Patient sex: M
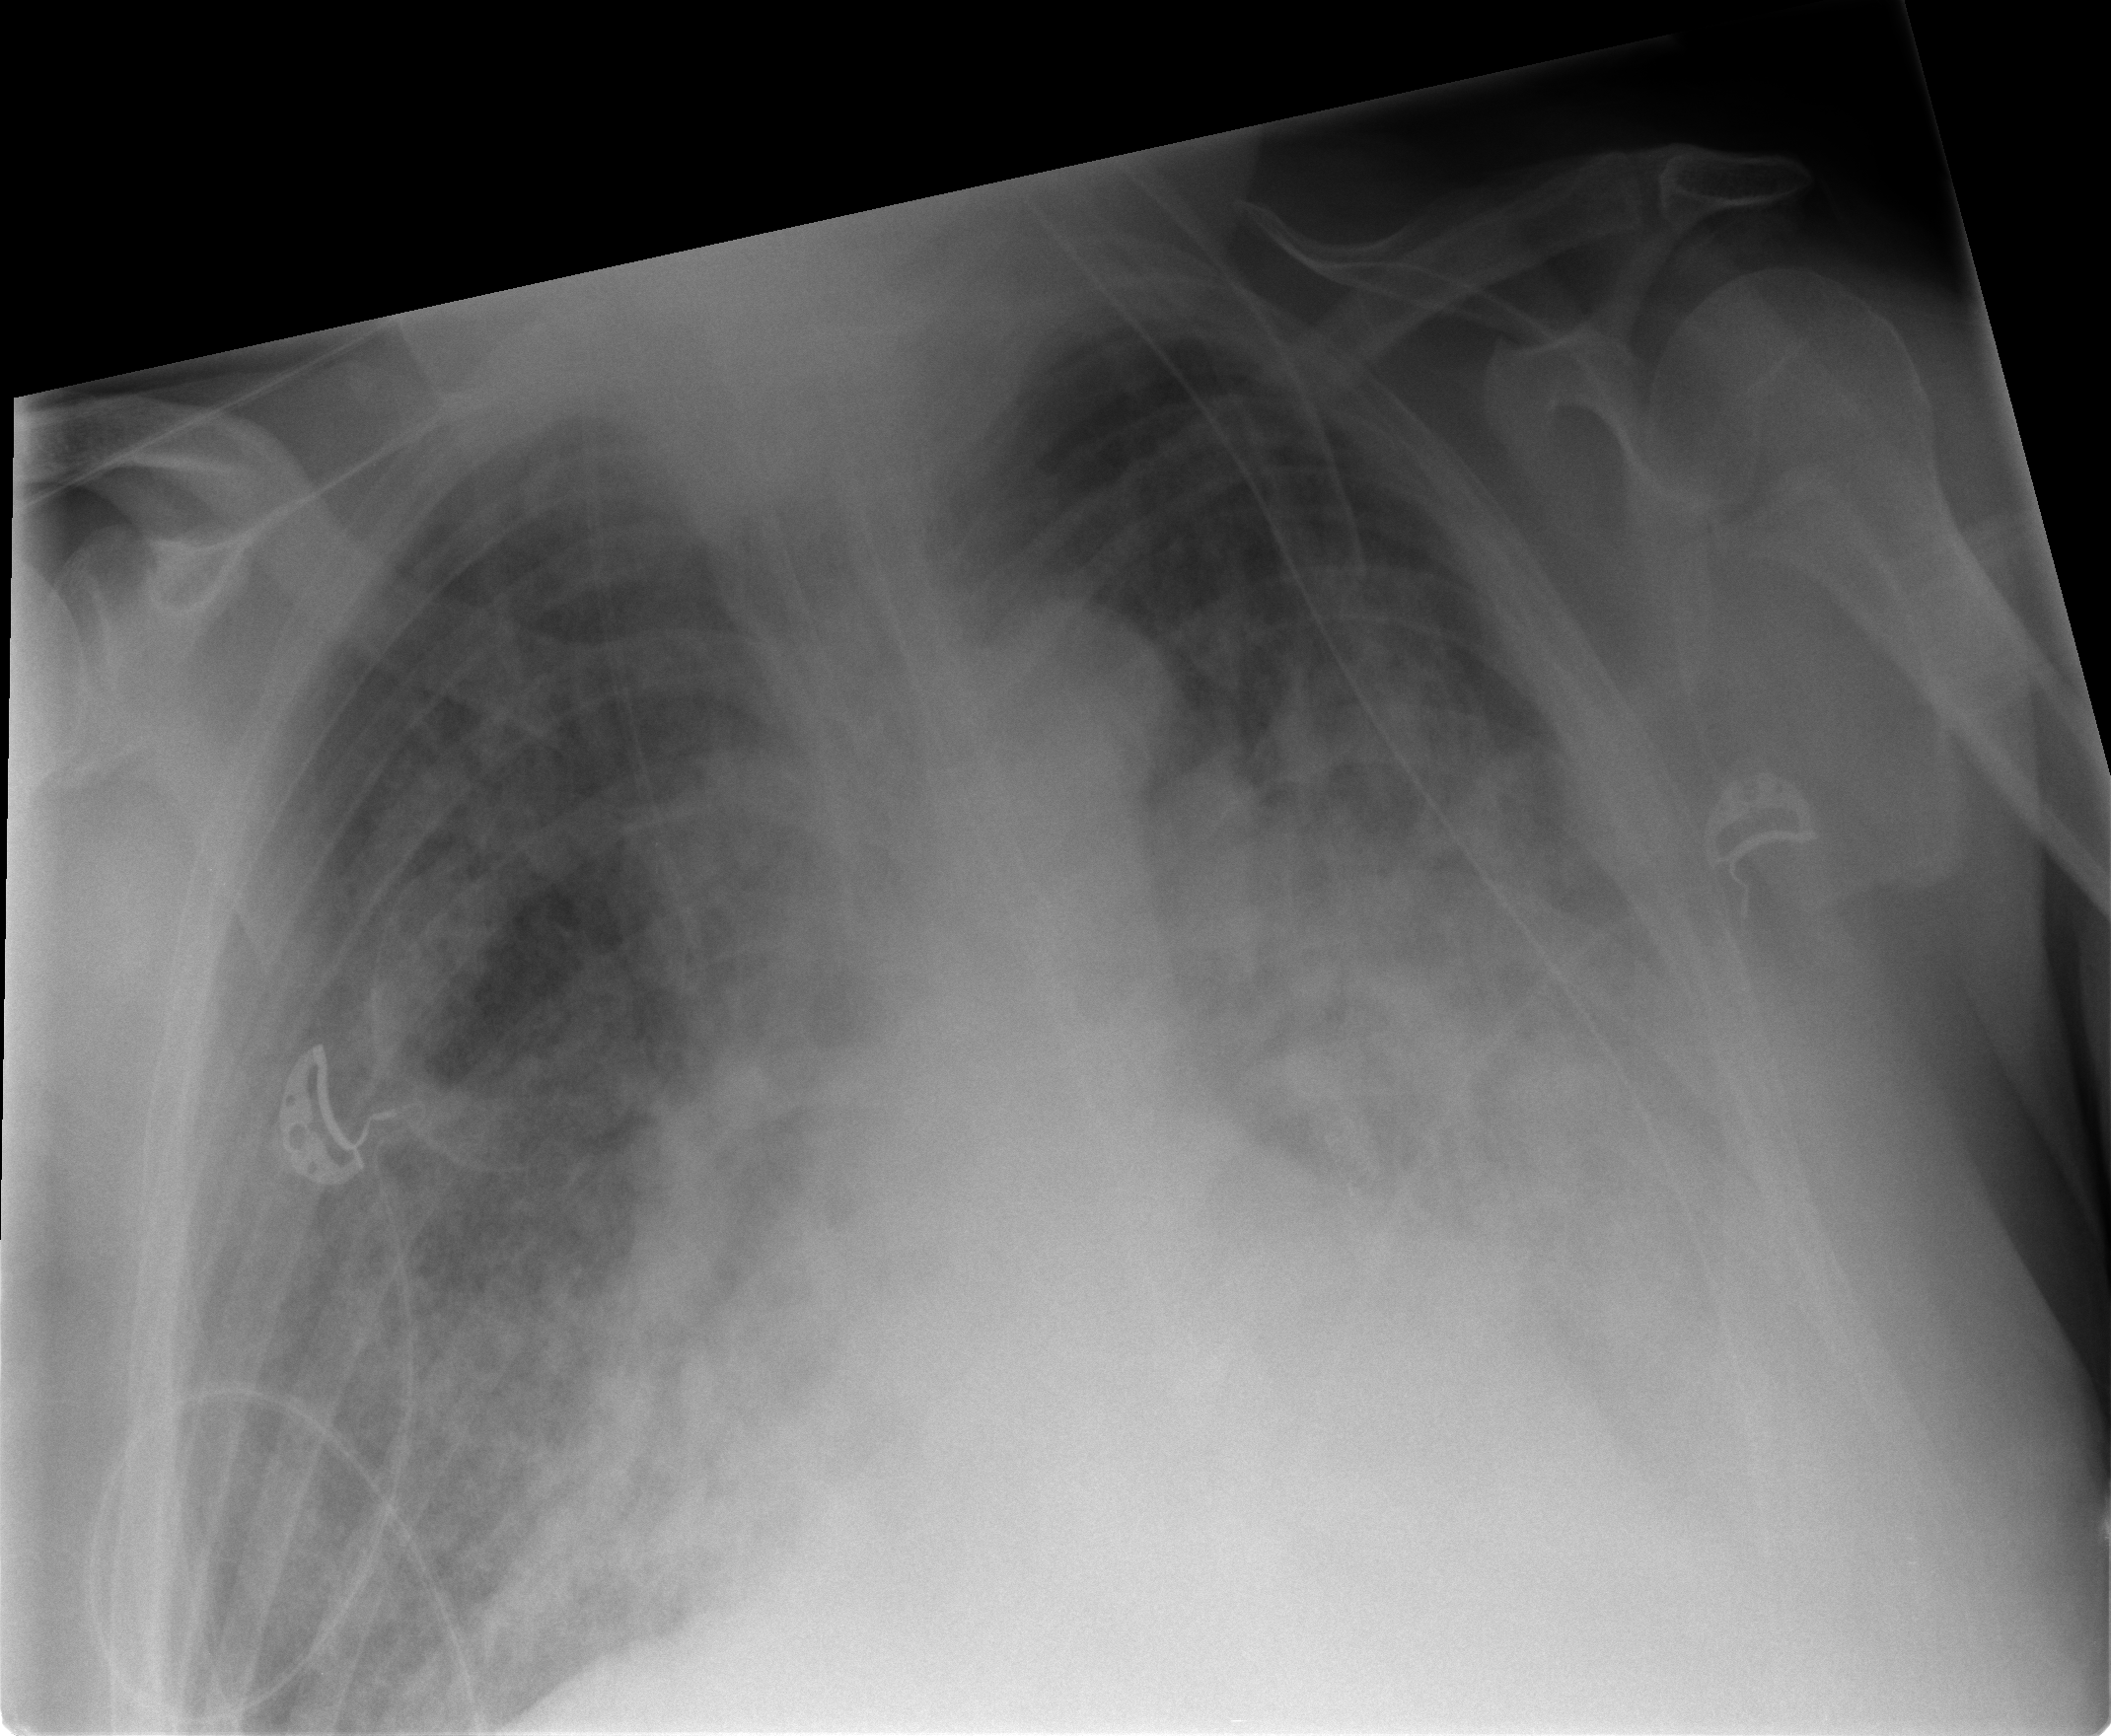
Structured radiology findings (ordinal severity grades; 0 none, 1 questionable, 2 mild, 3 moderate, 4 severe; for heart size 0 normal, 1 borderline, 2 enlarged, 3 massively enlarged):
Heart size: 1
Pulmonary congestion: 2
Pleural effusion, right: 0
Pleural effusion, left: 2
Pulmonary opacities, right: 4
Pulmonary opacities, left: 4
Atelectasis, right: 2
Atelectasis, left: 3